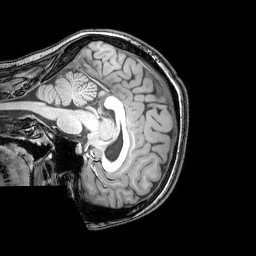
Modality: T1w
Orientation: sagittal
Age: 24
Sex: female
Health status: healthy
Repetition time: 0.081 s
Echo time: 0.037 s